Question: I am trying to get the row count from a MySQL table where the data is grouped by WEEK.
So far the query I have is:
'''
"SELECT count(*) as tweets, twitTimeExtracted as date
FROM scene.twitData
group by week(twitTimeExtracted)"
'''
This query returns the data below:

As you can see, the weeks are not correct, I'm expecting data for each week starting with Monday 7th January (7,14,21,28,4,11 etc...) and running through to this week.
I also tried a modified version of the orignal query:
'''
SELECT count(*) as tweets, twitTimeExtracted as date
FROM scene.twitData
WHERE date(twitTimeExtracted)
BETWEEN '2013-01-07' and '2013-03-11'
group by week(twitTimeExtracted)
'''
This returns similar results as the first query.
Maybe there is an inconsistency with some data stored in the DATETIME: twitTimeExtracted column on a few rows of data? I don't really know I'm not very experienced with MySQL.
Any help would really be appreciated.
Thanks
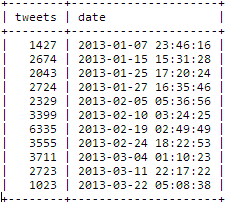
Answer: This converts the 'datetime' value to the appropriate Monday of the week
'''
select count(*) as tweets,
str_to_date(concat(yearweek(twitTimeExtracted), ' monday'), '%X%V %W') as 'date'
from twitData
group by yearweek(twitTimeExtracted)
'''
<URL> gives you the Monday's 'datetime' value.
If your week starts on <URL>' instead.